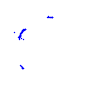
Particle: proton